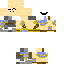
A male human skin with light skin, wearing brown long hair dressed in a blue tshirt and red pants, featuring a closed mouth.